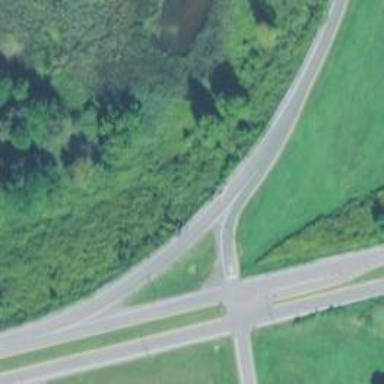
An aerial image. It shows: Asphalt road with primary link designation.